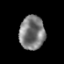
Tissue: prostate
Cell type: T cells
Senescence score: 0.6836
Nuclear area (px): 838
Mean DAPI intensity: 123.687